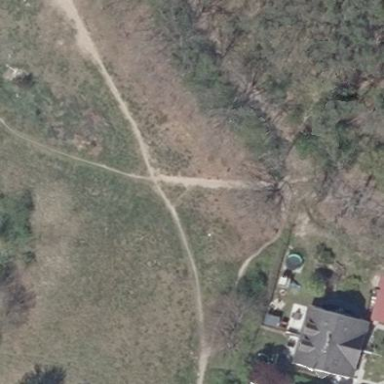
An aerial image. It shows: Sandy path.